Question: How i can add extra parameter in the zend paging.I have to provide filter functionality in the listing user. so i want to send search keywords with page numbers.
Paging code
'''
$page = $this->_getParam('page', 1);
$paginator = Zend_Paginator::factory($data);
$paginator->setItemCountPerPage(2);//PAGING_RESULT_PER_PAGE
$paginator->setCurrentPageNumber($page);
$paginator->setPageRange(PAGING_PAGES_RANGE_PER_PAGE);
$this->view->users = $paginator;
'''
I want to add search data onchange event to the paging .
This paging is working using ajax now what i want to it should be changed as per the filter data. I am not able to perform this....can you please provlde me any suggestion please
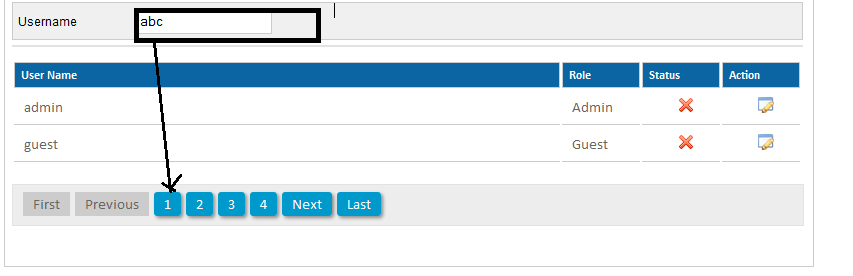
Answer: You can change the code from the javascript.
'''
<script>
$(document).ready(function(){
$('.paginationControl a').click(function(){
if($('#keyword').val() != '')
{
var href = $(this).attr('href')+'/keyword/'+$('#keyword').val();
$(this).attr('href', href);
}
});
});
</script>
<input type="text" name="keyword" value="" id="keyword"/>
<div class="paginationControl">
<a href="/page/2">2</a>
<a href="/page/3">3</a>
<a href="/page/4">4</a>
<a href="/page/5">5</a>
</div>
'''